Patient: sex F, age 58
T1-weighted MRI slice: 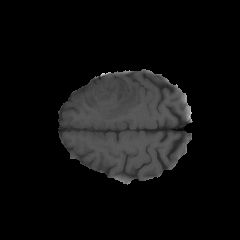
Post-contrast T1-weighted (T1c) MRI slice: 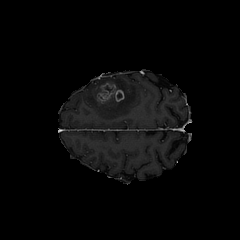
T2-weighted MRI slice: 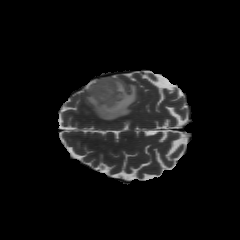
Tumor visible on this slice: yes
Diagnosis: Glioblastoma, IDH-wildtype
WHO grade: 4